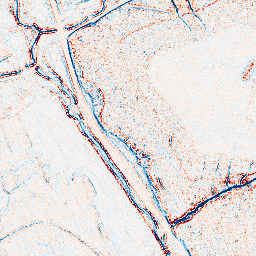
Category: edge_preserving
Decomposition family: bilateral
Decomposition parameters: d: 5
sigma_color: 150
sigma_space: 75
Upsampling method: sinc_blackman
Upsampling parameters: scale: 4
kernel_size: 16
Upsampling scale: 4